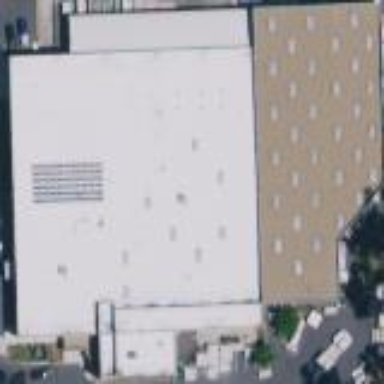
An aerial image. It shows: Industrial building.